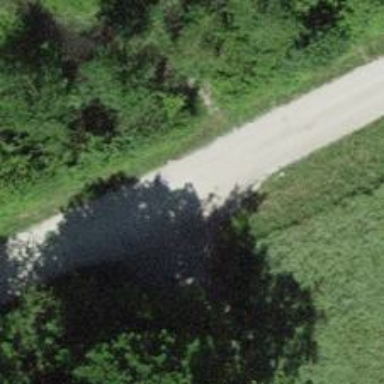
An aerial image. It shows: Track with grade 2 gravel surface.